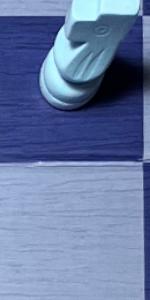
Label: Empty